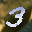
Label: 3